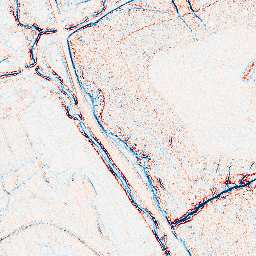
Category: edge_preserving
Decomposition family: bilateral
Decomposition parameters: d: 5
sigma_color: 150
sigma_space: 50
Upsampling method: quartic
Upsampling parameters: scale: 8
Upsampling scale: 8